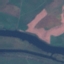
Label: River